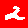
Digit: 2